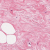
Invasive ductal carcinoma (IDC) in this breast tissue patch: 0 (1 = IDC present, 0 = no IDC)